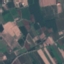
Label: PermanentCrop